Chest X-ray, AP view. Patient: 57 years old, sex F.
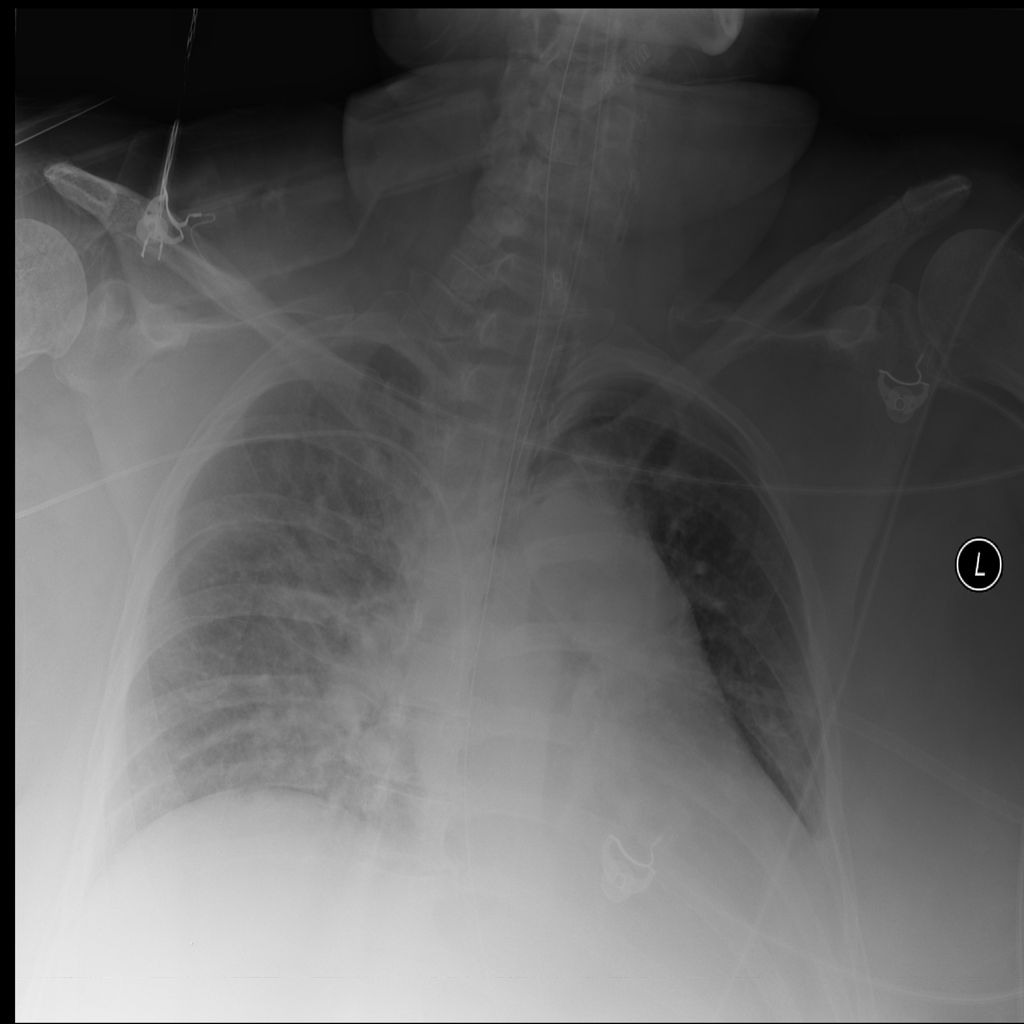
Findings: Effusion, Infiltration